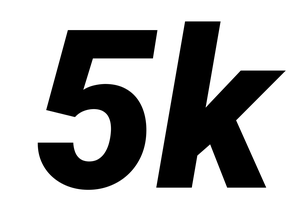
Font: Roboto-Italic_Black_Italic